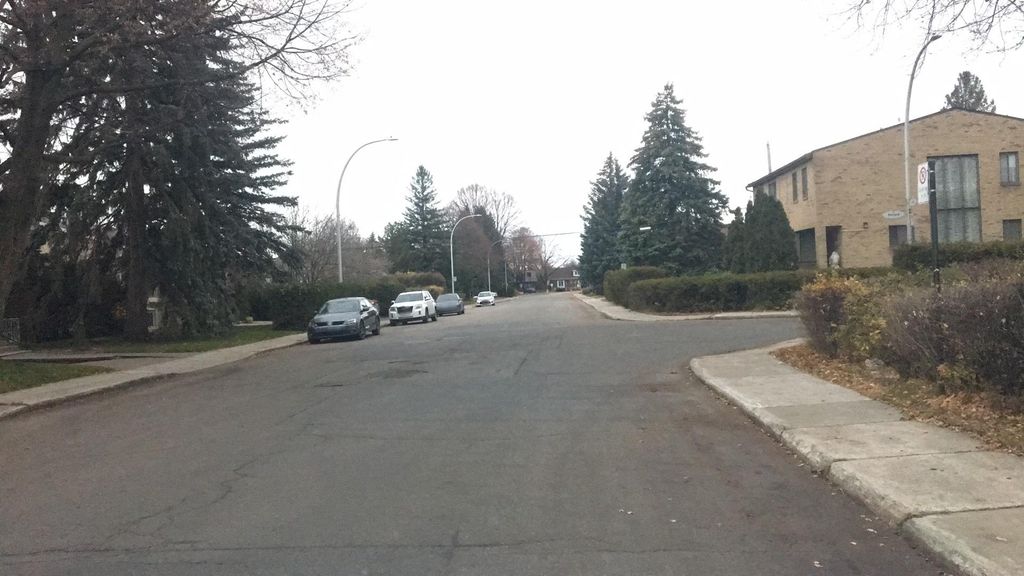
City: montreal